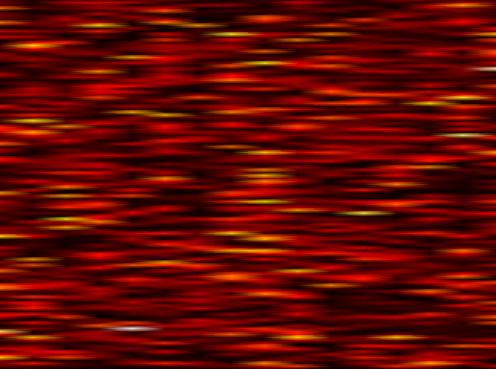
Label: FOFDM